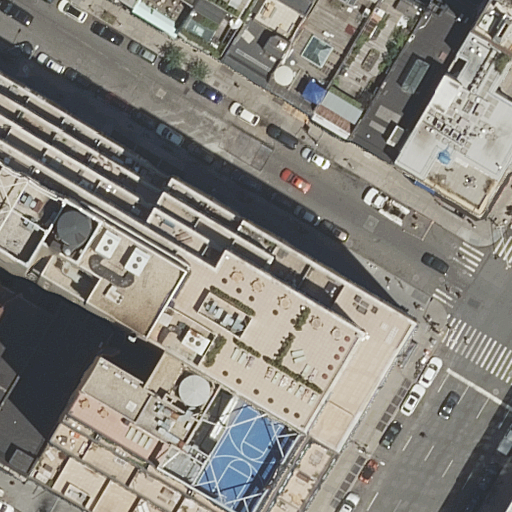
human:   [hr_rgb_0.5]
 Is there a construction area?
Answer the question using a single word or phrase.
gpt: no

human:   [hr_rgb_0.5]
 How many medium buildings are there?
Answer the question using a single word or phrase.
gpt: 5

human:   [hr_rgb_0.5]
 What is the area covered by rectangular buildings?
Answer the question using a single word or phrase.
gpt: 3169m2

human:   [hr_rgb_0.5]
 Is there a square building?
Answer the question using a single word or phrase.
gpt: no

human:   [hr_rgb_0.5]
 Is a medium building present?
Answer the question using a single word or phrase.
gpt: yes

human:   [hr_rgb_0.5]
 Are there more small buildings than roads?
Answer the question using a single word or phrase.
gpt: no

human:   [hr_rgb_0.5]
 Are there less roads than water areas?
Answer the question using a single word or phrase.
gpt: no

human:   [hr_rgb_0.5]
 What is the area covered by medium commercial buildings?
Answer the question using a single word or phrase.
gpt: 0m2

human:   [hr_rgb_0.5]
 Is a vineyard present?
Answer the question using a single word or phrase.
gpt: no

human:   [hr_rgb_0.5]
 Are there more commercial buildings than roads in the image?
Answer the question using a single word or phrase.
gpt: no

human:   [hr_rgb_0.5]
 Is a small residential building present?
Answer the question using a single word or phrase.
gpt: yes

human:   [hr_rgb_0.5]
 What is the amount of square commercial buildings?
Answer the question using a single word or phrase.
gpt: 0

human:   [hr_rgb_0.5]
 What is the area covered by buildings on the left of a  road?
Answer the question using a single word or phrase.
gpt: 4828m2

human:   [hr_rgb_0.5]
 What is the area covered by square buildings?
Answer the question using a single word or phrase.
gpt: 0m2

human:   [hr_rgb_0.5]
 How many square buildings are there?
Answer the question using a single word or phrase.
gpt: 0

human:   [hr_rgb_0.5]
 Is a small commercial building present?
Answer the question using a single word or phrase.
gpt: no

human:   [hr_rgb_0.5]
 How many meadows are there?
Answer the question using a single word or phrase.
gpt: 0

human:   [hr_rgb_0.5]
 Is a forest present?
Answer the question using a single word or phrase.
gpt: no

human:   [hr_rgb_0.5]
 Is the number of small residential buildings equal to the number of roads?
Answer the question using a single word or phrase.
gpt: no

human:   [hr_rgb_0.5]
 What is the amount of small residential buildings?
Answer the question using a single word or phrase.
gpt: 4

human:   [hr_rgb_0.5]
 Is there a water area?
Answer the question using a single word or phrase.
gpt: no

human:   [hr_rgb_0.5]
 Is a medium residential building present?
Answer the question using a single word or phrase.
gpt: yes

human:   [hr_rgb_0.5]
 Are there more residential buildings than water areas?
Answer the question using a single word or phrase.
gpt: yes

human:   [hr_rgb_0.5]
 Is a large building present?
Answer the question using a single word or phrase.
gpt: yes

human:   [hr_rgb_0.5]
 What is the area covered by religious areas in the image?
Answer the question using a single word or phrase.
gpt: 0m2

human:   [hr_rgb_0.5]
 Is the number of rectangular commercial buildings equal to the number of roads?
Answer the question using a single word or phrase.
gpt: no

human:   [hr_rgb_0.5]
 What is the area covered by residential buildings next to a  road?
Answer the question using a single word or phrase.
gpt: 4078m2

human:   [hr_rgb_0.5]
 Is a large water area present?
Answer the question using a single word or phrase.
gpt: no

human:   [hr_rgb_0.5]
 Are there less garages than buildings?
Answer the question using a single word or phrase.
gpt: yes

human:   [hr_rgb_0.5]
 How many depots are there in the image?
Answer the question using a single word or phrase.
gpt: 0

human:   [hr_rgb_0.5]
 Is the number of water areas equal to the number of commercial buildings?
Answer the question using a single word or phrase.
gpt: yes

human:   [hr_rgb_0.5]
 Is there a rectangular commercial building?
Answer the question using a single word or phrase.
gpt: no

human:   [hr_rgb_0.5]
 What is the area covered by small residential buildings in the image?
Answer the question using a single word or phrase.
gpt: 74m2

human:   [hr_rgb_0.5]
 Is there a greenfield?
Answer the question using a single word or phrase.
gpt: no

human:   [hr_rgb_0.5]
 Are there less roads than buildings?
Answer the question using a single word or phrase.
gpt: yes

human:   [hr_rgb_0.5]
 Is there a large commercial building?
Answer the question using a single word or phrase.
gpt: no